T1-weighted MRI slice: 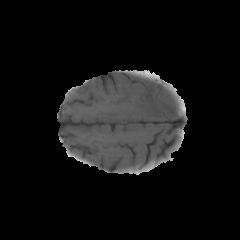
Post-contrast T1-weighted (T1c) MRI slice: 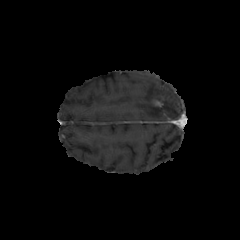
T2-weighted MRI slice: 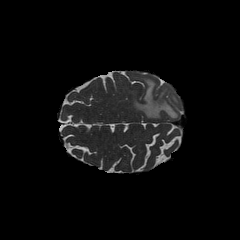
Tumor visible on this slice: yes